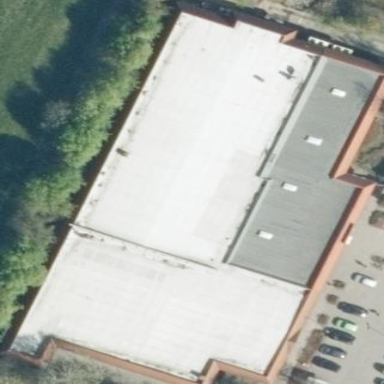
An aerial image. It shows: Retail building.